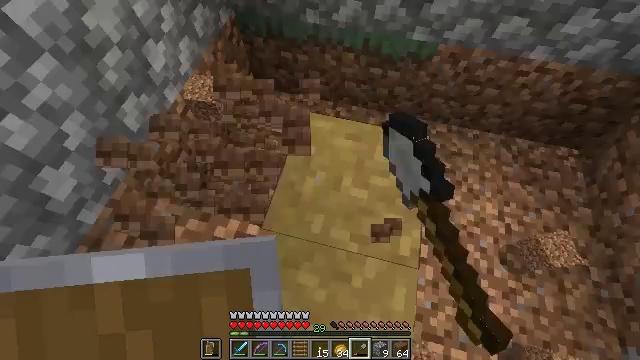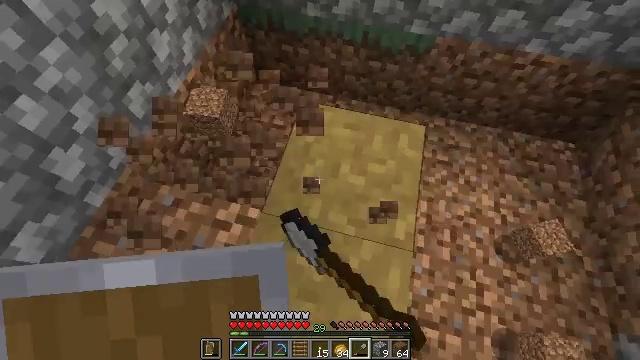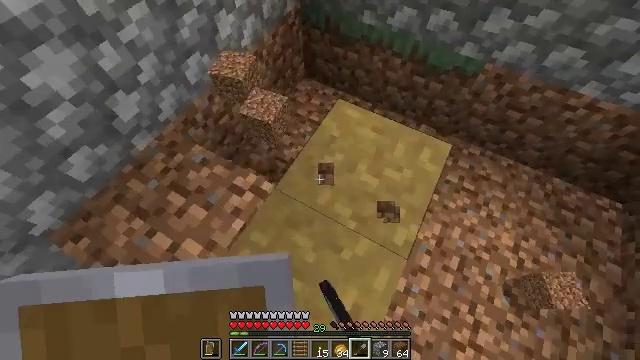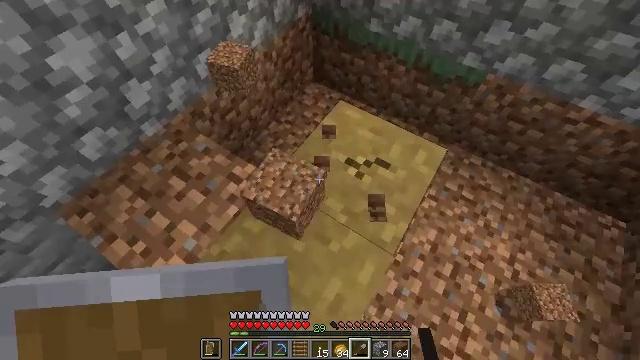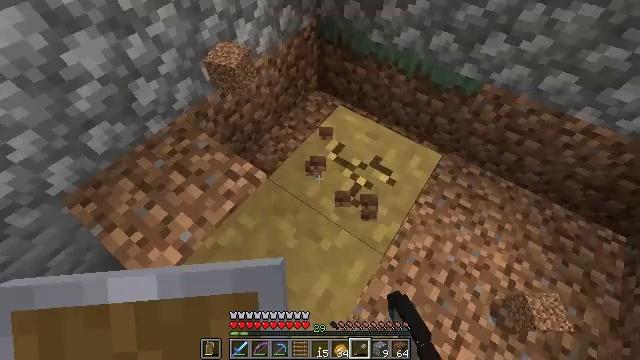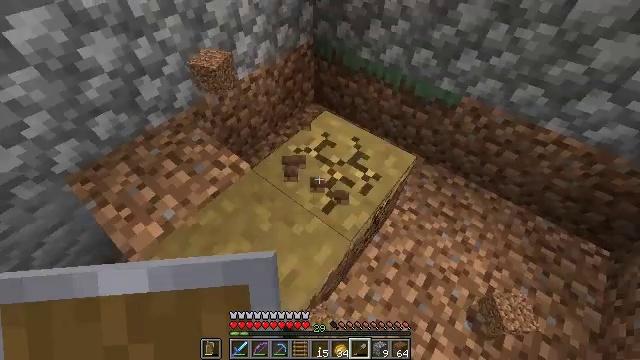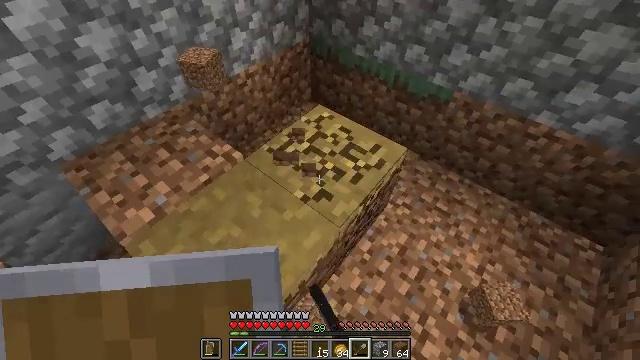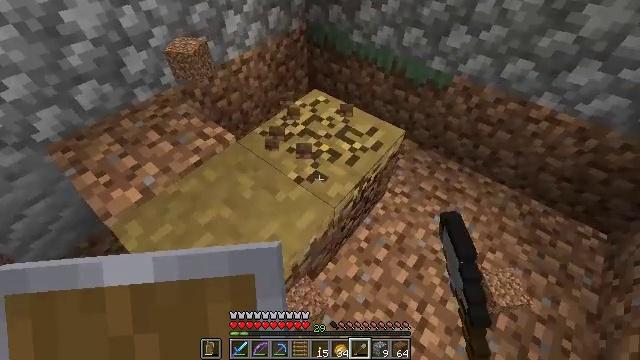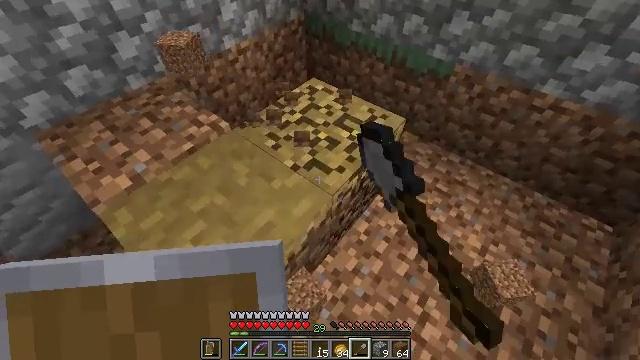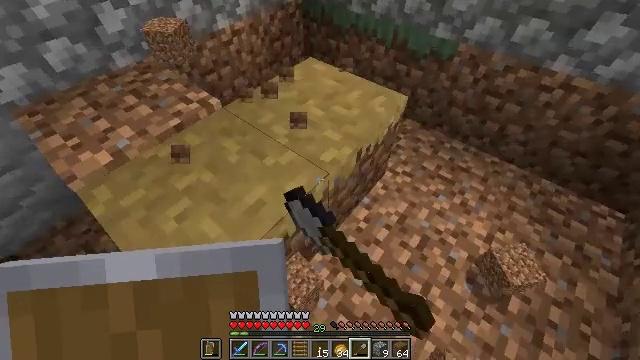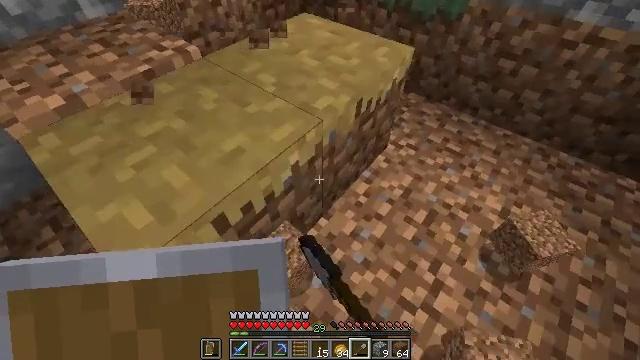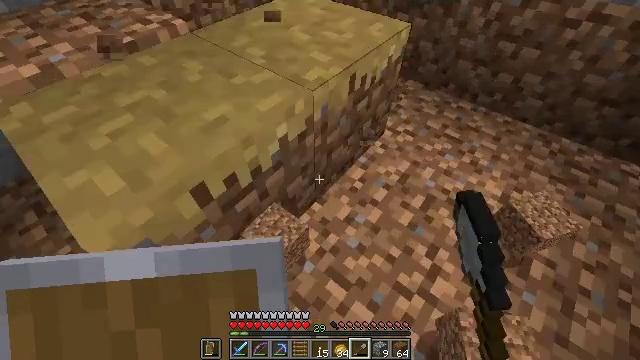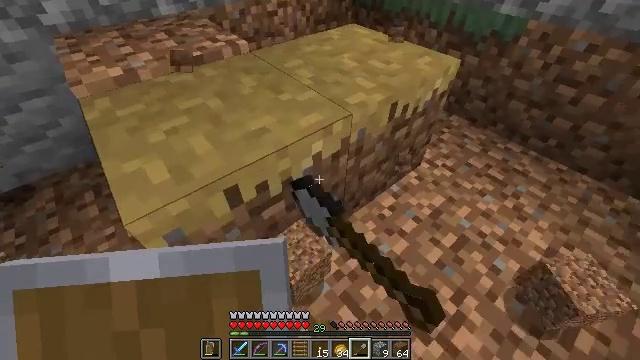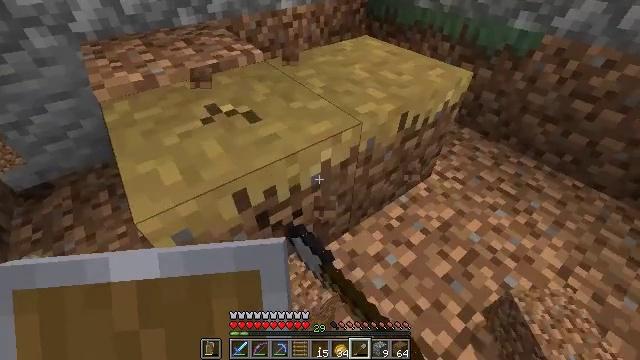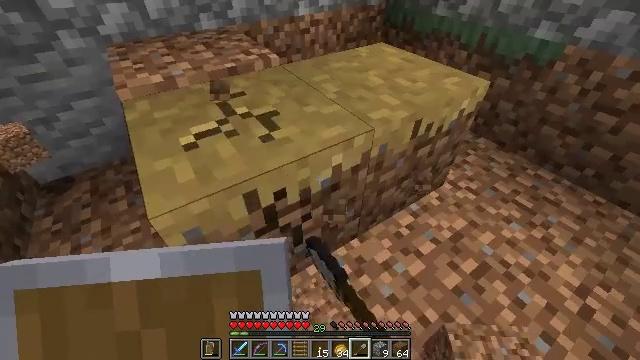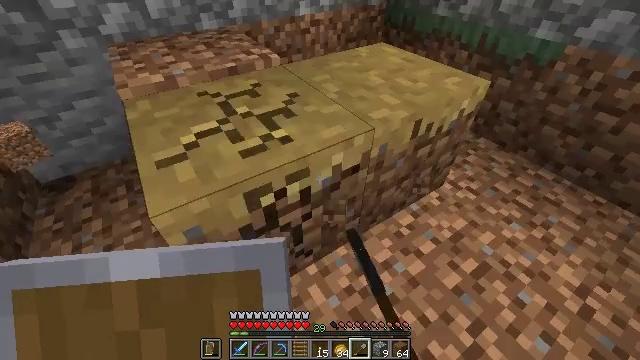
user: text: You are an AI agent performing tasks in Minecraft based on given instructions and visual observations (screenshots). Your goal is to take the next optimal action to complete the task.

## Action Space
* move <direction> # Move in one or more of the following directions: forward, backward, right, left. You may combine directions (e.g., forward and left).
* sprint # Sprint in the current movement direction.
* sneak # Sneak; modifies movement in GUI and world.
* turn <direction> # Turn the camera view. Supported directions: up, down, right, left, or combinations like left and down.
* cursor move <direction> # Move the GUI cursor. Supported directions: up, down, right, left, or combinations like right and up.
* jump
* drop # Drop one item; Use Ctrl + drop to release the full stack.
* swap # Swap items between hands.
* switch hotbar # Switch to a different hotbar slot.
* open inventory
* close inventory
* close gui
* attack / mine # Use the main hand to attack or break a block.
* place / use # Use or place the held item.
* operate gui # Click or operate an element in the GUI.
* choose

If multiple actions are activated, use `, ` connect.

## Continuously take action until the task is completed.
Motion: motion action
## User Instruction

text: Attack the grass path to restore it to dirt.
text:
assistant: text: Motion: move back and move right, attack / mine
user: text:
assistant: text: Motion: move back and move right, turn left and up, attack / mine
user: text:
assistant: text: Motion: move back and move right, turn left and up, attack / mine
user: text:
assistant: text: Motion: move back and move right, turn left and up, attack / mine
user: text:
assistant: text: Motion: move back and move right, turn left and up, attack / mine
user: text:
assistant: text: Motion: turn up, attack / mine
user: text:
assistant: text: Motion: attack / mine
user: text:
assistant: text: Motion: attack / mine
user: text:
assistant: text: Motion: attack / mine
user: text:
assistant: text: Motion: attack / mine
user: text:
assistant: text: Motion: attack / mine
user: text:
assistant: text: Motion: turn left and up, attack / mine
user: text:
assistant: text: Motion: turn left and up, attack / mine
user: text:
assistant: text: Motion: turn left and up, attack / mine
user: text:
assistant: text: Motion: attack / mine
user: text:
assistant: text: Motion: attack / mine
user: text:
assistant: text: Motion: attack / mine
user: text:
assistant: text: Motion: attack / mine
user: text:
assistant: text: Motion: attack / mine
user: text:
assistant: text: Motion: turn right and up, attack / mine
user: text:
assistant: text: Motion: turn right and up, attack / mine
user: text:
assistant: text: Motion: turn right and up, attack / mine
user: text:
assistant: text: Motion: attack / mine
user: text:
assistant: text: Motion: attack / mine
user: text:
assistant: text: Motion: attack / mine
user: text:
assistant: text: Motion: attack / mine
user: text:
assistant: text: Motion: attack / mine
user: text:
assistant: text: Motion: attack / mine
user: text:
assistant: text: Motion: turn left and up, attack / mine
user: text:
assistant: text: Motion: turn left and down, attack / mine